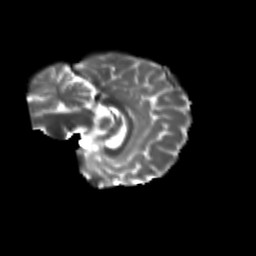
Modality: T2w
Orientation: sagittal
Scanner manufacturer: siemens
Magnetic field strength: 3 T
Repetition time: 9.2 s
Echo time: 0.084 s